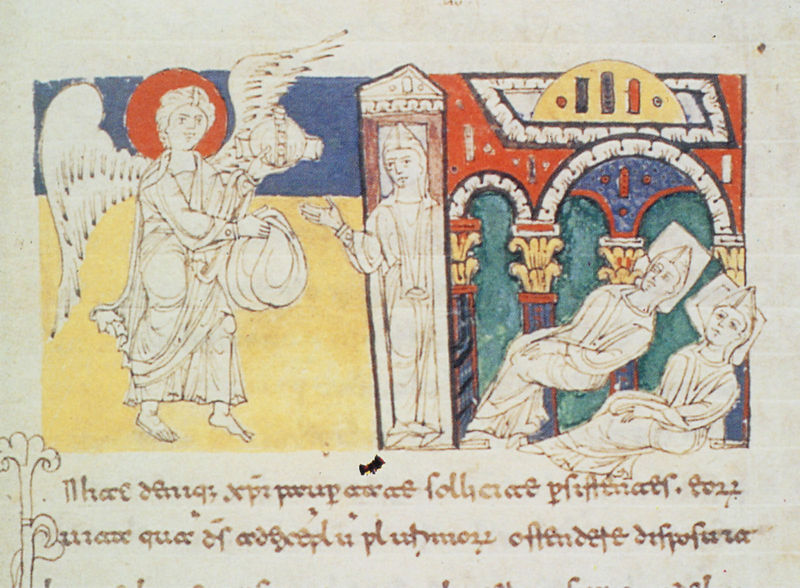
Titel: Chronicon Vulturnense
Institution: Vatikan, Biblioteca Apostolica Vaticana
Schlagwörter: blau, flügel, mann, weiß, gelb, grün, menschen, bunt, frau, hut, männer, schwarz, säule, säulen, zeichnung, haus, rot, beige, tod, tot, kirche, gewand, gold, sitzend, paar, blatt, engel, farbig, schrift, papier, bogen, bischof, könig, wein, detail, robe, liegend, eingang, gewölbe, buch, burg, form, druck, text, kugel, heiligenschein, griechisch, mittelalter, romanik, mönch, heilige, texte, handschrift, zepter, säulengang, latein, lateinisch, buchmalerei, heilgenschein, manuskript, kodex